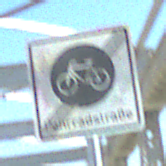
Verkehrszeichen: EndeFahrradstrasse
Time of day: MorningAfternoon
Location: Outdoor (Special)
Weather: Clear
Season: NotSpecified
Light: Natural